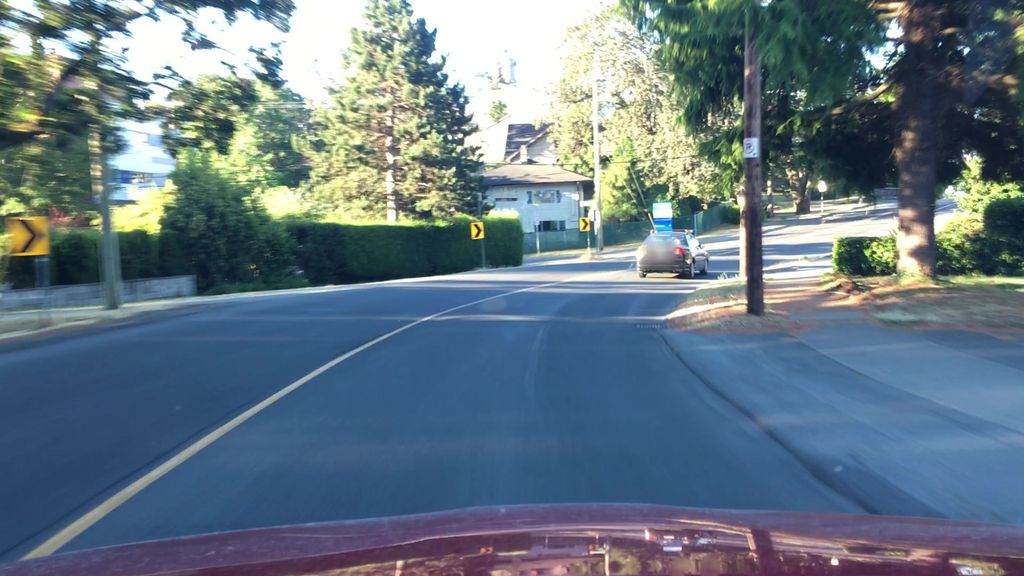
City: victoria